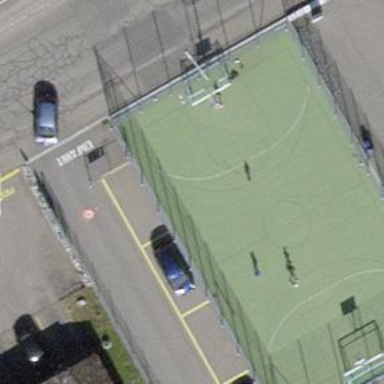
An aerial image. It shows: Basketball court on leisure land pitch.